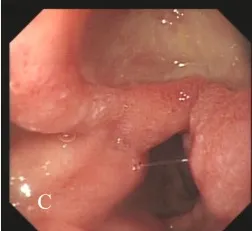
Ulcers at the small bend of the sinus junction : ulcers at the descending duodenal bulb.
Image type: endoscopy (gi_endoscopy)